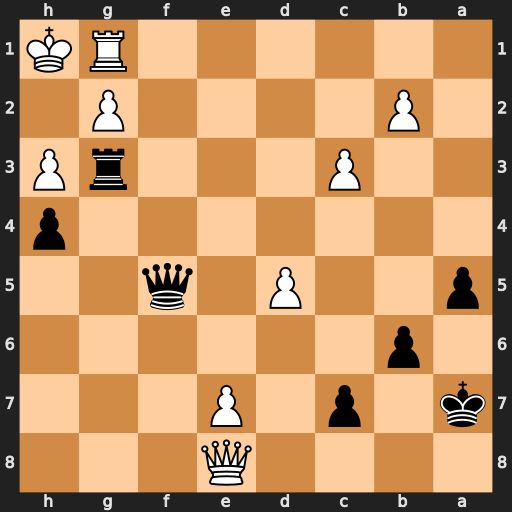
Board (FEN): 4Q3/k1p1P3/1p6/p2P1q2/7p/2P3rP/1P4P1/6RK
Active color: b
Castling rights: -
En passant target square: -
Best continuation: Rxh3+ gxh3 Qxh3#